Field crop: maize
Growth stage: 2
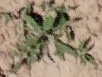
Species: atriplex